Breast ultrasound image
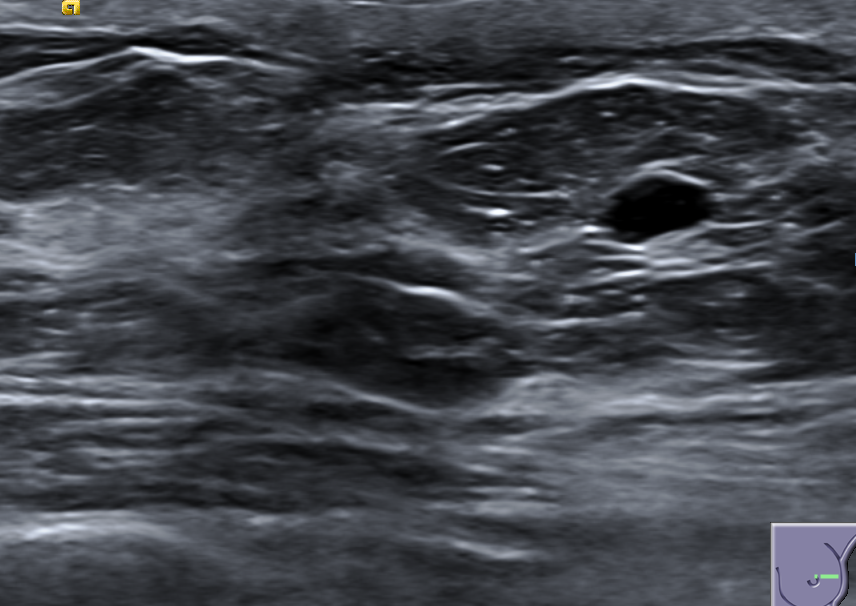
Diagnosis: benign